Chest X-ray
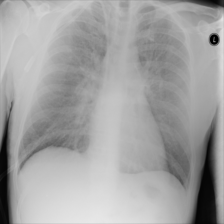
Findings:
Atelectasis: negative
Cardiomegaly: negative
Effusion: negative
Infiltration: negative
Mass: negative
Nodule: negative
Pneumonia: negative
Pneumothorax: negative
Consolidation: negative
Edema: negative
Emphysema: negative
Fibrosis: negative
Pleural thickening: negative
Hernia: negative